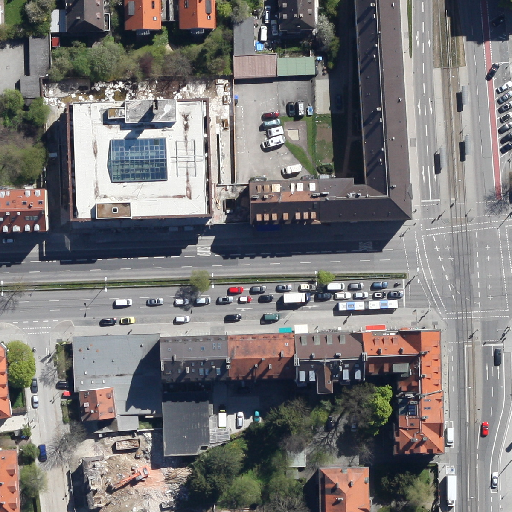
Referring expression: paved road